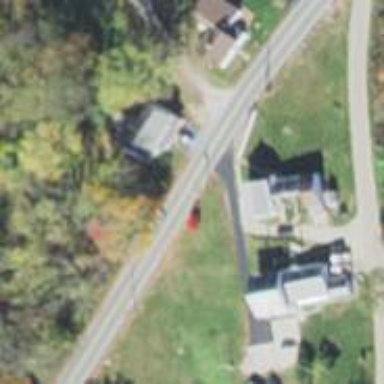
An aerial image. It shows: Driveway leading to service road.